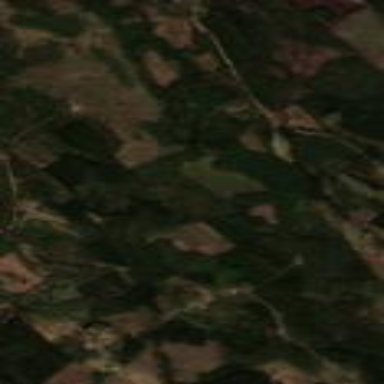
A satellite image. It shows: Mixed leaf woodland.